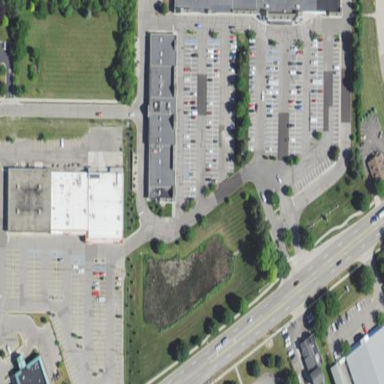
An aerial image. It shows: Retail area.